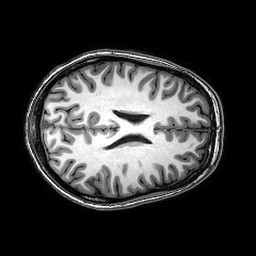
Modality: T1w
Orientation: axial
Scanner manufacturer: philips
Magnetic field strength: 3 T
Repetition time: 0.008199 s
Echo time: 0.00376 s